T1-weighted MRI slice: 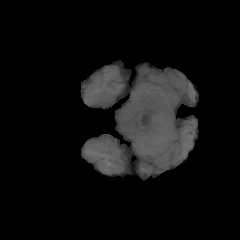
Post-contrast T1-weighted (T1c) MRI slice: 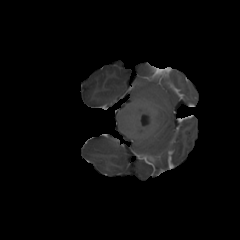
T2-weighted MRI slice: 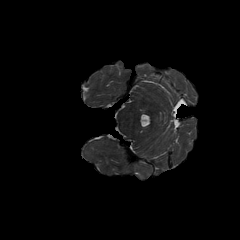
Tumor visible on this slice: yes